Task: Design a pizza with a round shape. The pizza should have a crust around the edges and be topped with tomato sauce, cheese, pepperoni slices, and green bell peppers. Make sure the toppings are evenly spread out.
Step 69:
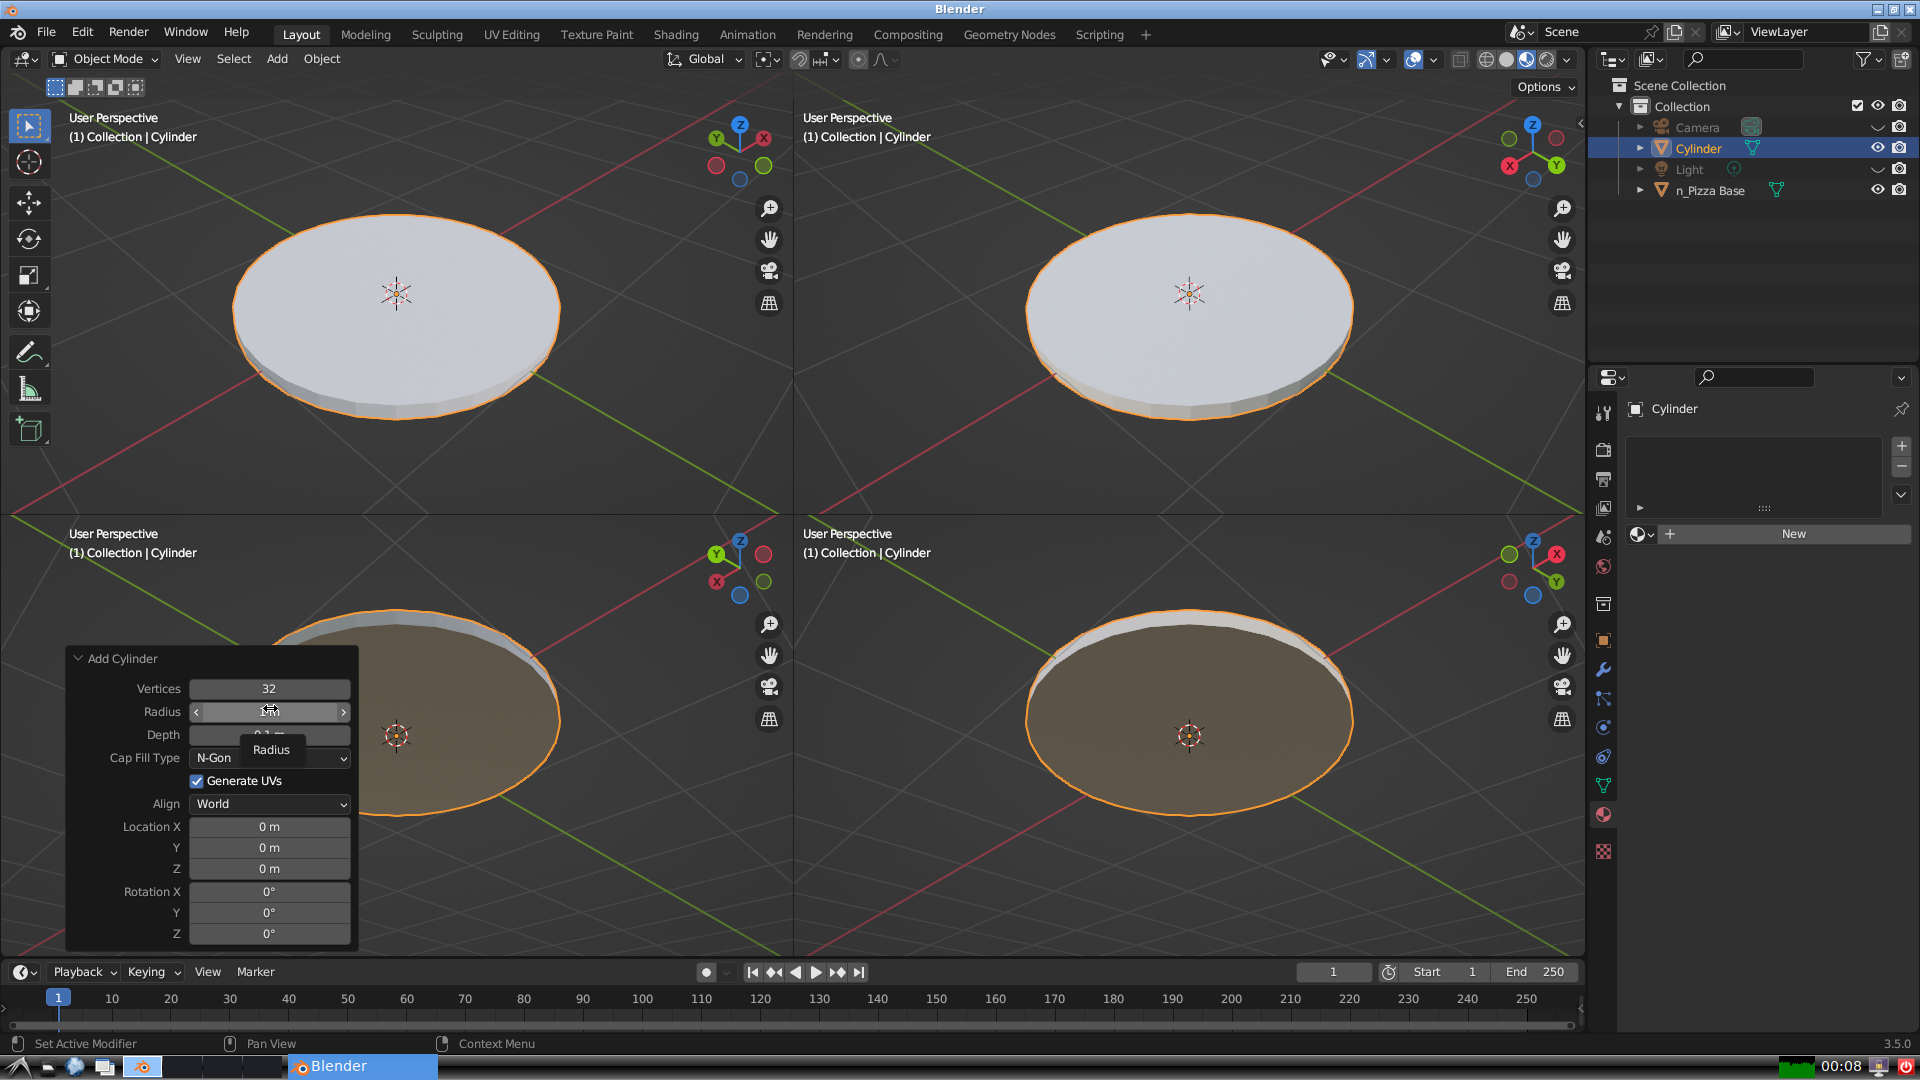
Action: click: no